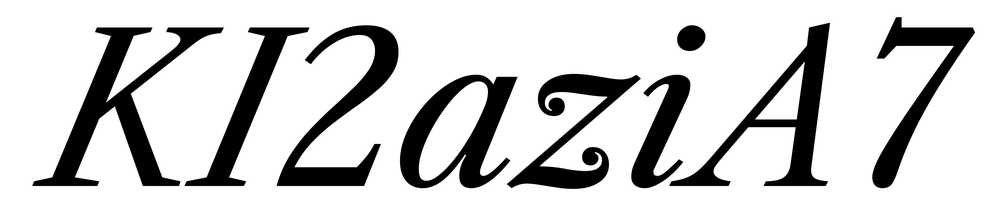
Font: LibreCaslonText-Italic_Italic